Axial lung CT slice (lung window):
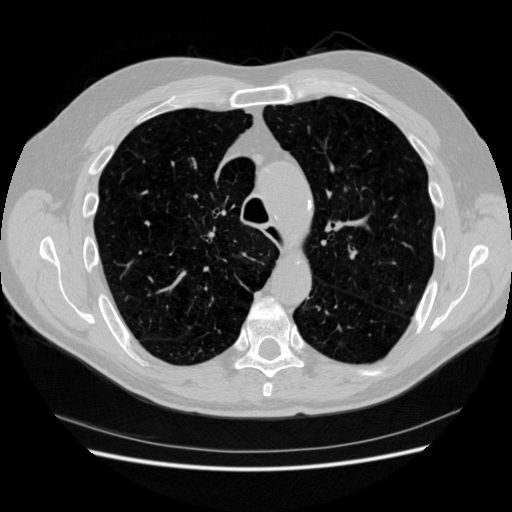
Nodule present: no